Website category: jobs
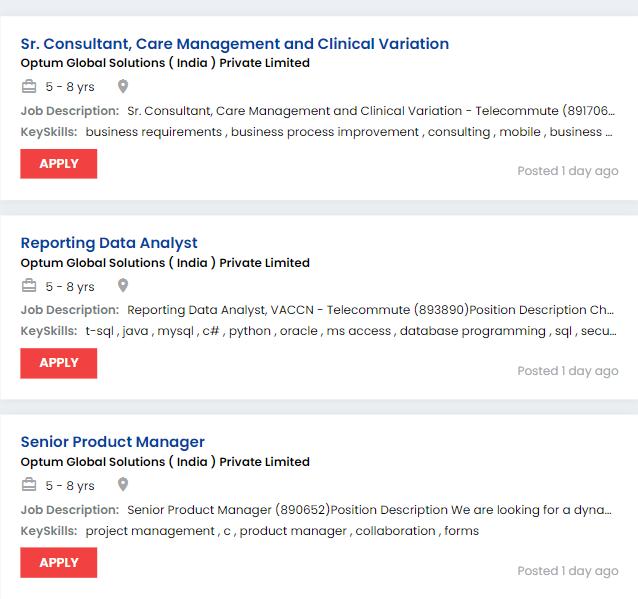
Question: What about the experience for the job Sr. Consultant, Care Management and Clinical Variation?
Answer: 5 - 8 yrs

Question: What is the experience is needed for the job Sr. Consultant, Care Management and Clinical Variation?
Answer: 5 - 8 yrs

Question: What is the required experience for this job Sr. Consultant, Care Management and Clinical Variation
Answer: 5 - 8 yrs

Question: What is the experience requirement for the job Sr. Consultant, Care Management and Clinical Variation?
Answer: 5 - 8 yrs

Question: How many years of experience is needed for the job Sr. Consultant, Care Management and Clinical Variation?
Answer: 5 - 8 yrs

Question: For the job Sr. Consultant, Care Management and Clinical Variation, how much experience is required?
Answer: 5 - 8 yrs

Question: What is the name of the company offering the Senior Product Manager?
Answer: Optum Global Solutions ( India ) Private Limited

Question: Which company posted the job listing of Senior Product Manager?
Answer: Optum Global Solutions ( India ) Private Limited

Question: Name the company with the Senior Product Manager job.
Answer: Optum Global Solutions ( India ) Private Limited

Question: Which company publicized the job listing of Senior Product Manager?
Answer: Optum Global Solutions ( India ) Private Limited

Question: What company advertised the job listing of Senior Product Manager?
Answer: Optum Global Solutions ( India ) Private Limited

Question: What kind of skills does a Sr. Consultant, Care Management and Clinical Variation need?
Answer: business requirements , business process improvement , consulting , mobile , business analysis , consultant

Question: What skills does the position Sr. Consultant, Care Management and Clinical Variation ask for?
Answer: business requirements , business process improvement , consulting , mobile , business analysis , consultant

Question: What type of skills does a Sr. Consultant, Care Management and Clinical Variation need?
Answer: business requirements , business process improvement , consulting , mobile , business analysis , consultant

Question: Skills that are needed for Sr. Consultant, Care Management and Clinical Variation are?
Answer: business requirements , business process improvement , consulting , mobile , business analysis , consultant

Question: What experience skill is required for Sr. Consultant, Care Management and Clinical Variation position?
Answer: business requirements , business process improvement , consulting , mobile , business analysis , consultant

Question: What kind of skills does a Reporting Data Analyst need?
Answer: t-sql , java , mysql , c# , python , oracle , ms access , database programming , sql , security , database , debugging , mobile , team player

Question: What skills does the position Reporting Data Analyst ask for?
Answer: t-sql , java , mysql , c# , python , oracle , ms access , database programming , sql , security , database , debugging , mobile , team player

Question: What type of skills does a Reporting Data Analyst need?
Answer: t-sql , java , mysql , c# , python , oracle , ms access , database programming , sql , security , database , debugging , mobile , team player

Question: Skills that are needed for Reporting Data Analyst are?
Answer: t-sql , java , mysql , c# , python , oracle , ms access , database programming , sql , security , database , debugging , mobile , team player

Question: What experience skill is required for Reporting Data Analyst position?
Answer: t-sql , java , mysql , c# , python , oracle , ms access , database programming , sql , security , database , debugging , mobile , team player

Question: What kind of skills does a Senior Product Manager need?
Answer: project management , c , product manager , collaboration , forms

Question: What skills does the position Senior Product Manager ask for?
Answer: project management , c , product manager , collaboration , forms

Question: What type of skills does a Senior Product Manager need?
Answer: project management , c , product manager , collaboration , forms

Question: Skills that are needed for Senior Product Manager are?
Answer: project management , c , product manager , collaboration , forms

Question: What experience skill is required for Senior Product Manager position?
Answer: project management , c , product manager , collaboration , forms